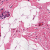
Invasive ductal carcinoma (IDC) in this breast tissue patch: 0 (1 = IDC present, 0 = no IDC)